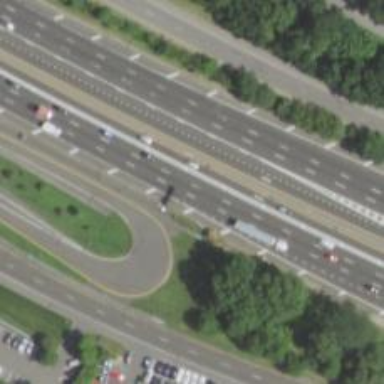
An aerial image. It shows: Motorway junction.